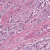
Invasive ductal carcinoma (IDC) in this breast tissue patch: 1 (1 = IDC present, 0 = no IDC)